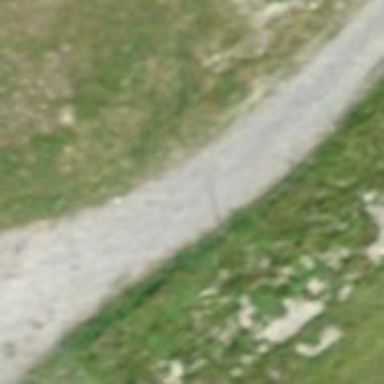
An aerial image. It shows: Dirt track road.